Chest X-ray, PA view. Patient: 30 years old, sex F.
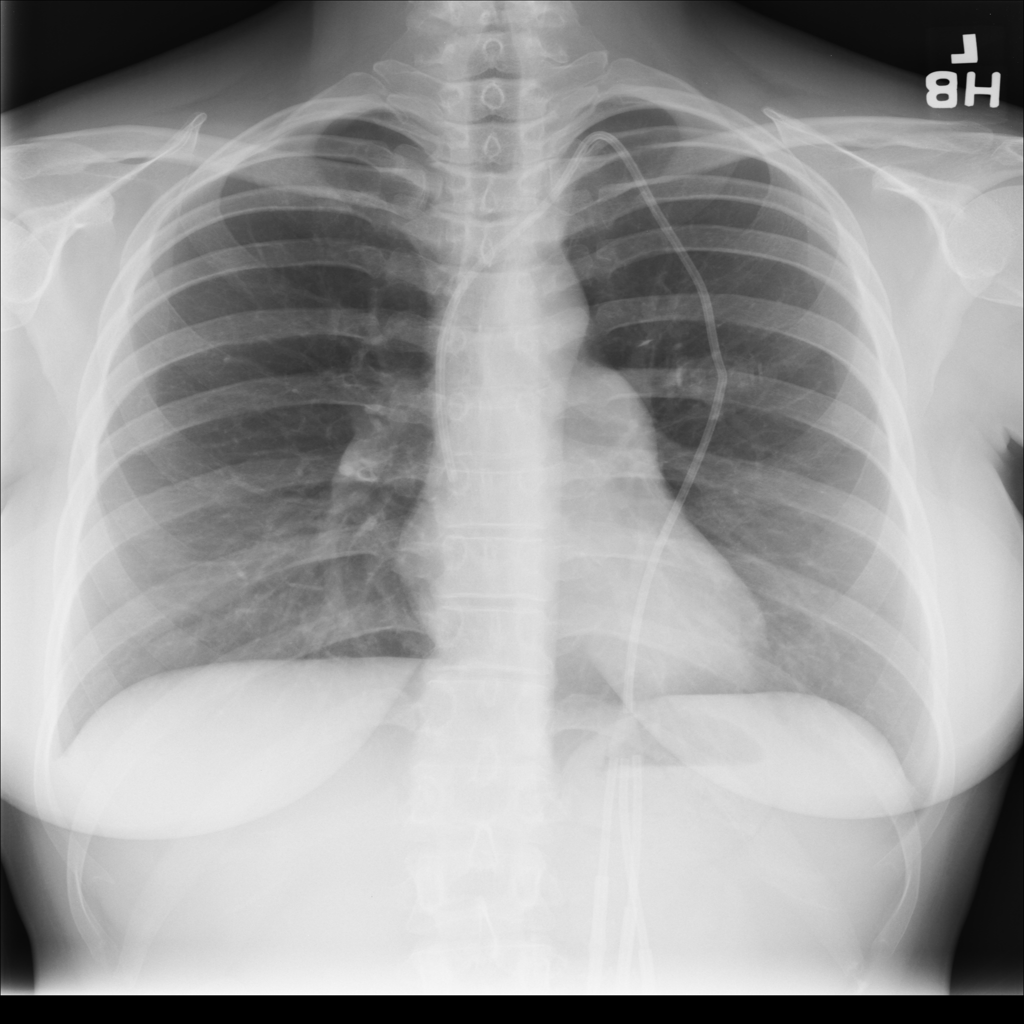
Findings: No Finding